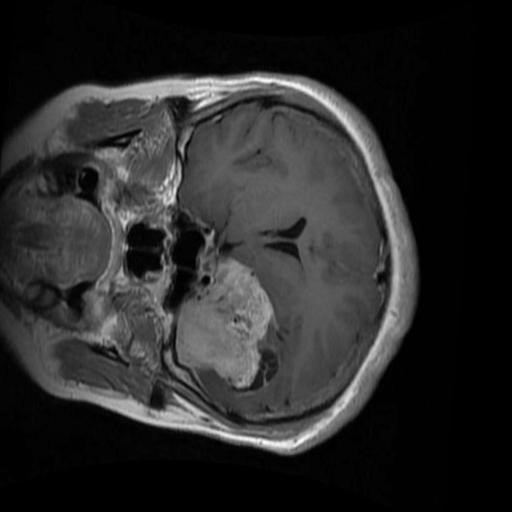
Label: brain_menin